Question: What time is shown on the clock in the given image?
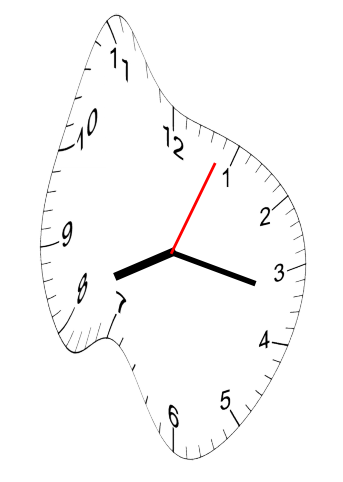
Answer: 08:17:04